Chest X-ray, PA view. Patient: 53 years old, sex M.
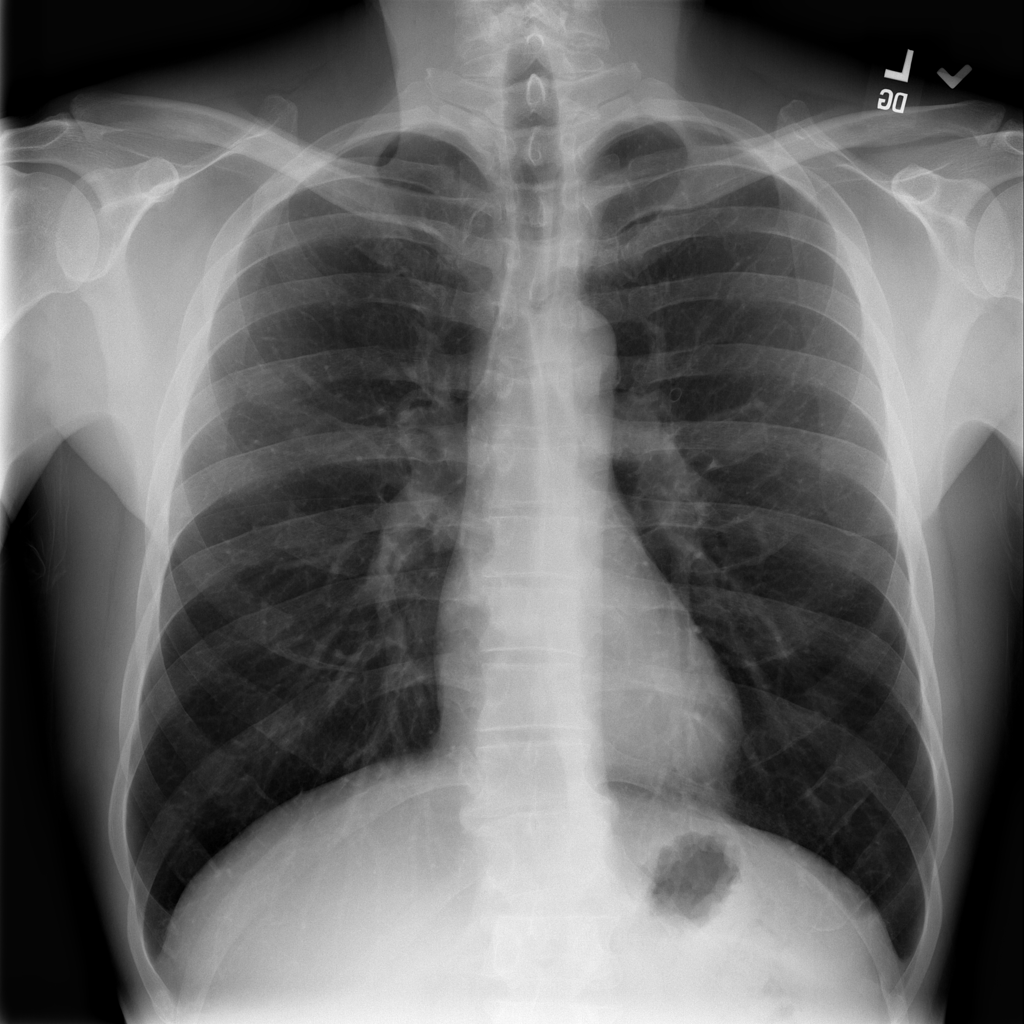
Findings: Infiltration